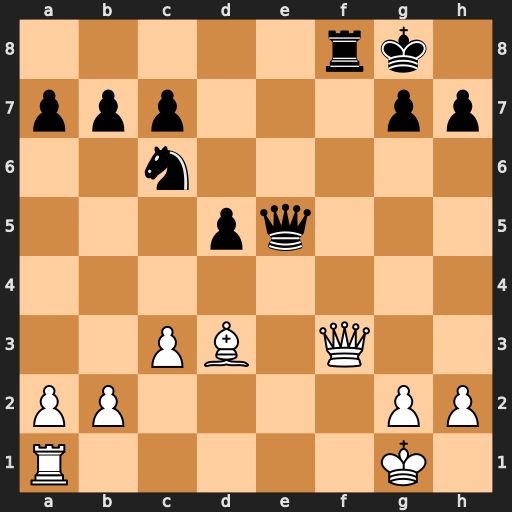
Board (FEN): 5rk1/ppp3pp/2n5/3pq3/8/2PB1Q2/PP4PP/R5K1
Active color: w
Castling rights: -
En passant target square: -
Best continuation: Bxh7+ Kxh7 Qxf8